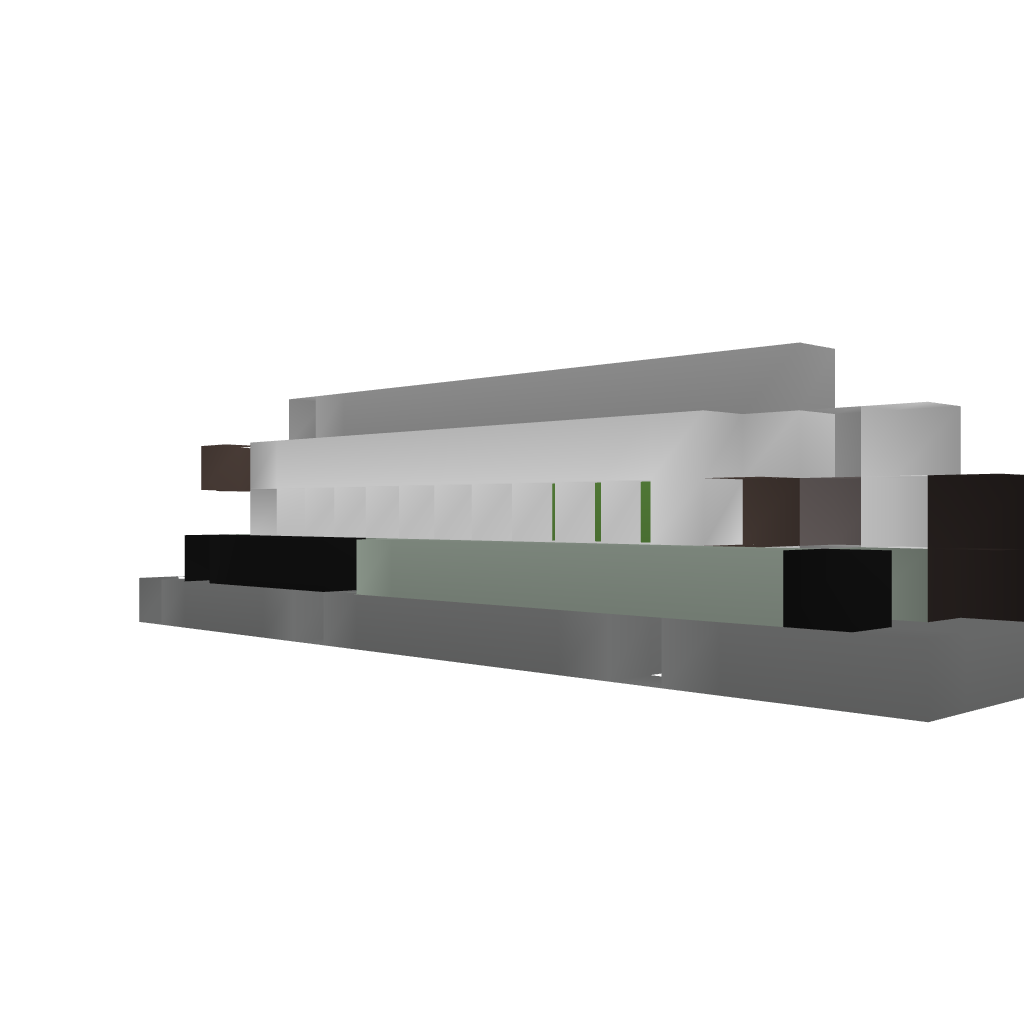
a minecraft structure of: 12-Charge Howitzer